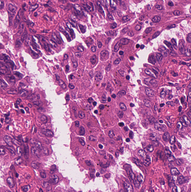
Tumor epithelial tissue: yes
Tumor-associated stroma tissue: yes
Normal tissue: no